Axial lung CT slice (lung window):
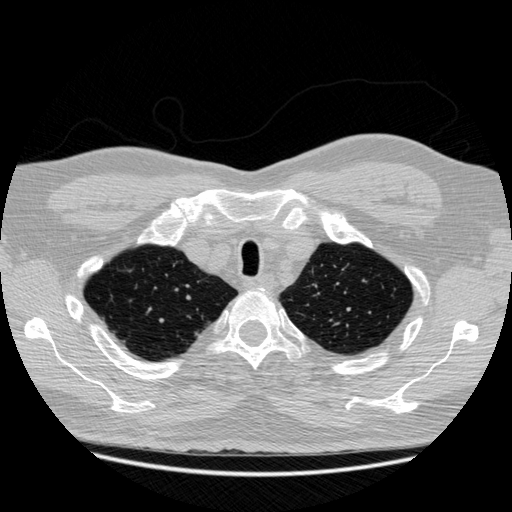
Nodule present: no